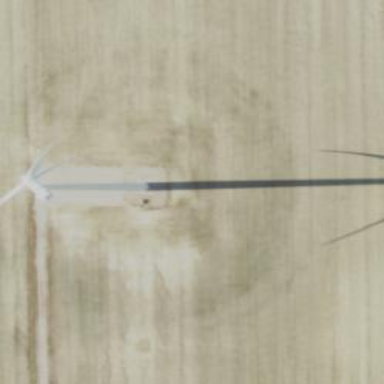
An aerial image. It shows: Wind generator powered by wind turbines of horizontal axis type. It is manufactured by Vestas.